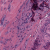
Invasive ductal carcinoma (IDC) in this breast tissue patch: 1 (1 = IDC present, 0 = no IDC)